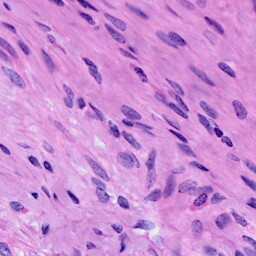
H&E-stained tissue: Cervix